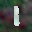
Label: 1